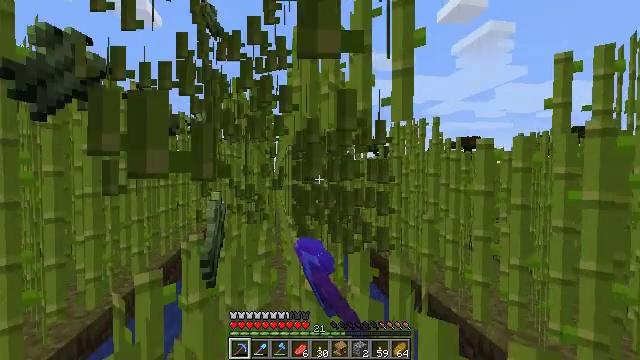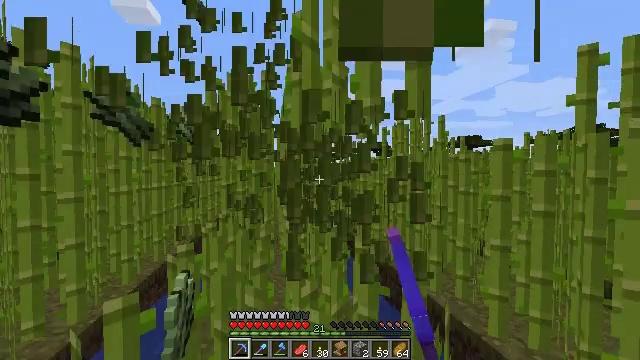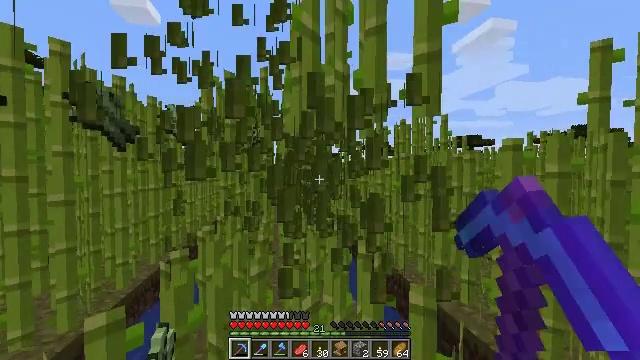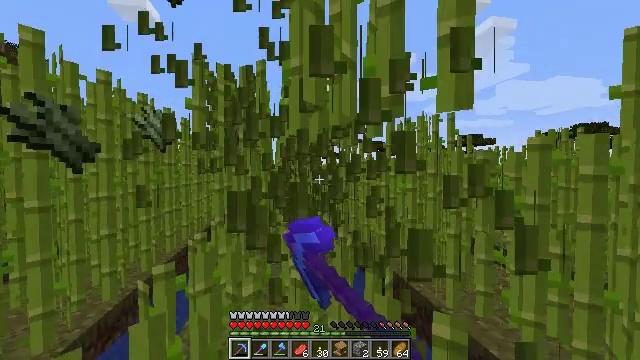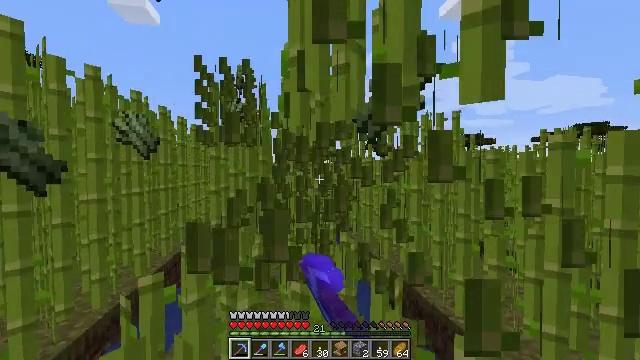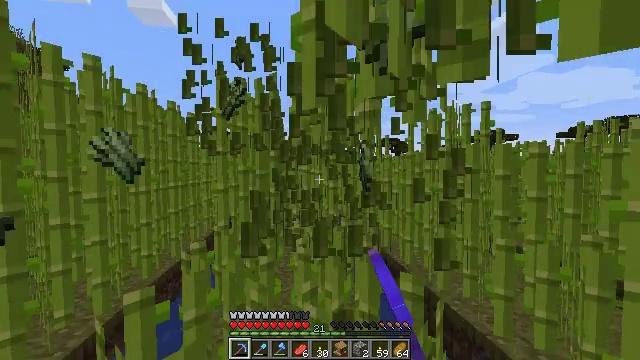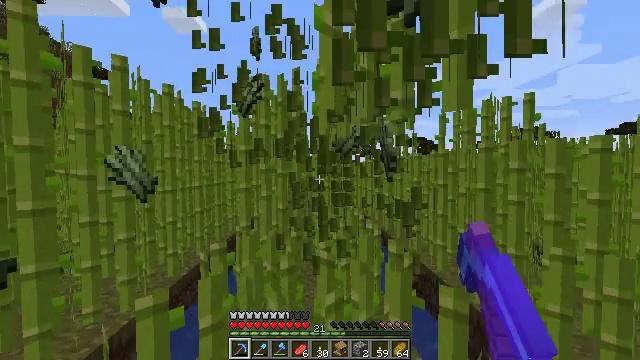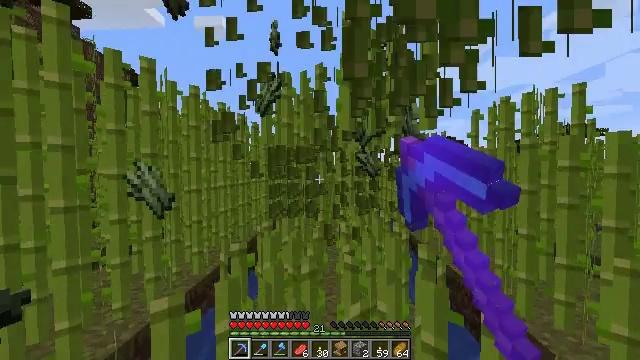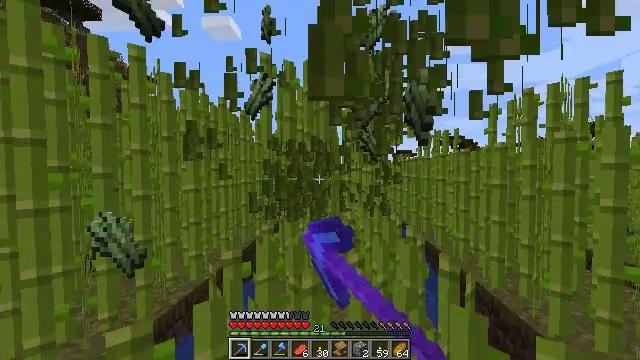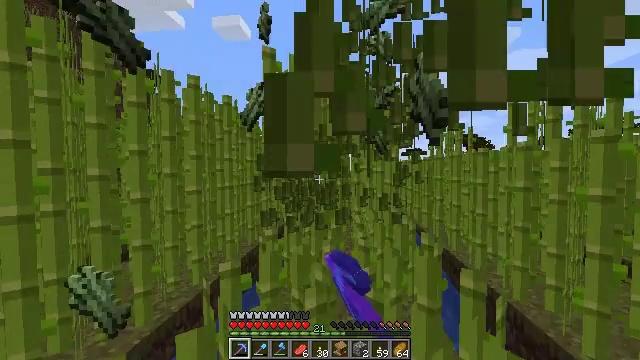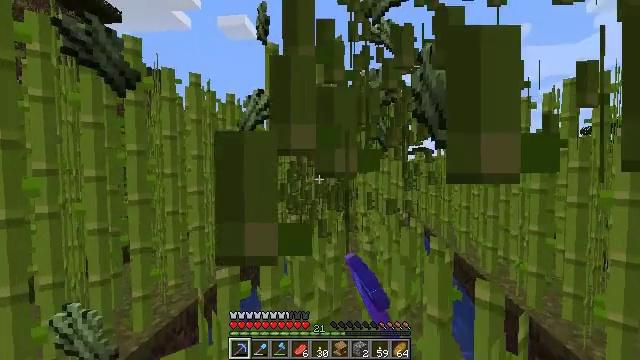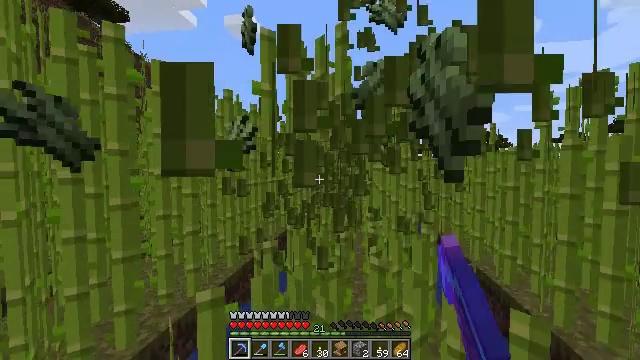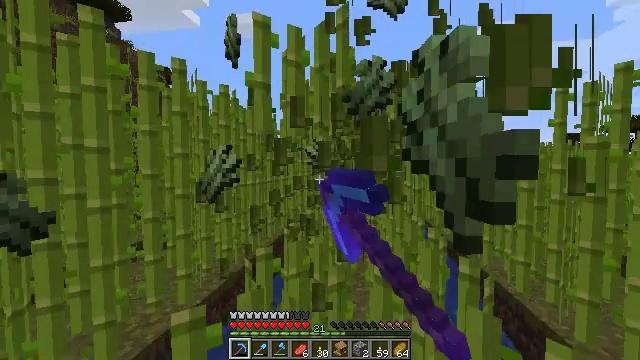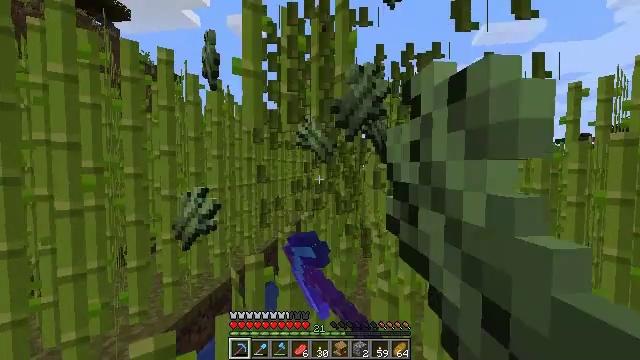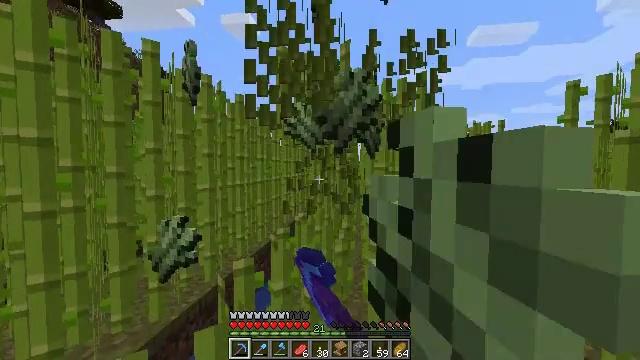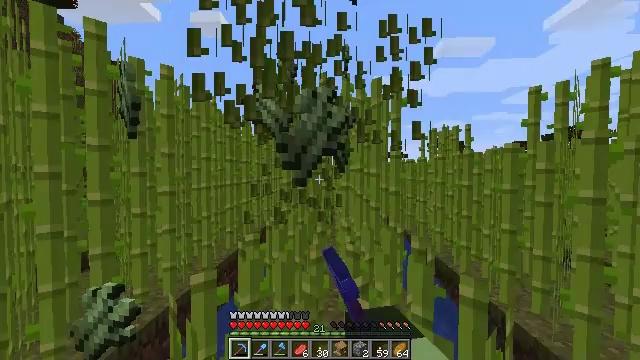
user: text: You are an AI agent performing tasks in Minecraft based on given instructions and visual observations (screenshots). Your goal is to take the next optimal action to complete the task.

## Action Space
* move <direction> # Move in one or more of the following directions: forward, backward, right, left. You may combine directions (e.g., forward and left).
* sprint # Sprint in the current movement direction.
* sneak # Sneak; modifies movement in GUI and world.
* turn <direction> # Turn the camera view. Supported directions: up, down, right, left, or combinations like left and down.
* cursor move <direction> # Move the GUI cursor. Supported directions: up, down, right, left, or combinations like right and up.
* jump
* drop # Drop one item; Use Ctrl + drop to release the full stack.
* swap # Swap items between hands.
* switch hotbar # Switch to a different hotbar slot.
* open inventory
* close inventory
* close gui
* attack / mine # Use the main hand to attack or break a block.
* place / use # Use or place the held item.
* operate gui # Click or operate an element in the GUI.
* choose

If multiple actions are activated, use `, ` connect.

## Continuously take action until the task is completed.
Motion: motion action
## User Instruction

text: Gather sugar cane for crafting.
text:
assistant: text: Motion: move forward, attack / mine
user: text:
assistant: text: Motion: move forward, attack / mine
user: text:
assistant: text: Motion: move forward, attack / mine
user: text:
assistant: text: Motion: move forward, attack / mine
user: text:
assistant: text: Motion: move forward, turn left, attack / mine
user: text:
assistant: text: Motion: move forward, turn left, attack / mine
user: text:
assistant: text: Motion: move forward, turn left, attack / mine
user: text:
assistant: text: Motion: move forward, turn left, attack / mine
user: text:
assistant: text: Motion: move forward, turn left, attack / mine
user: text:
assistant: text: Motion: move forward, turn left, attack / mine
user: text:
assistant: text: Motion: move forward, turn left, attack / mine
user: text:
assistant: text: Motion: move forward, attack / mine
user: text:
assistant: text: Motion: move forward, attack / mine
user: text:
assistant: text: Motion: move forward, turn right, attack / mine
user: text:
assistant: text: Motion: move forward, turn right, attack / mine
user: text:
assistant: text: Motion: move forward, turn right, attack / mine
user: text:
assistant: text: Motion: move forward, turn right, attack / mine
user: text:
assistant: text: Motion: move forward, turn right, attack / mine
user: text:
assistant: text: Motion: move forward, turn right, attack / mine
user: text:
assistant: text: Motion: move forward, attack / mine
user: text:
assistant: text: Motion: move forward, attack / mine
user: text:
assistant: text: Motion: move forward, attack / mine
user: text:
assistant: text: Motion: move forward, attack / mine
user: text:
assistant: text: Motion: move forward, turn left, attack / mine
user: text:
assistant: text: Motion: move forward, turn left, attack / mine
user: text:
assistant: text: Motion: move forward, turn left, attack / mine
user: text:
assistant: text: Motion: move forward, attack / mine
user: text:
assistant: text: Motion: move forward, attack / mine
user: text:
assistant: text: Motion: move forward, attack / mine
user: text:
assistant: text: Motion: move forward, turn right, attack / mine